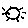
Label: sun